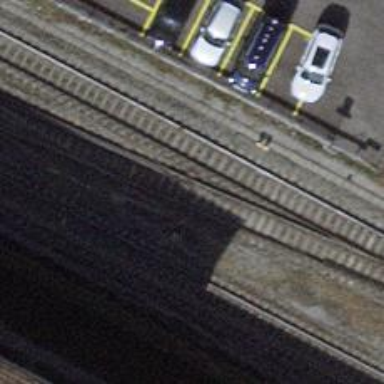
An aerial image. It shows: Rail siding with electrified contact lines.